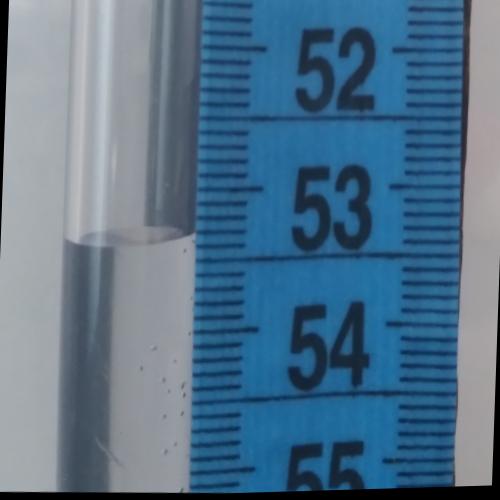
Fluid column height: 53.3 cm